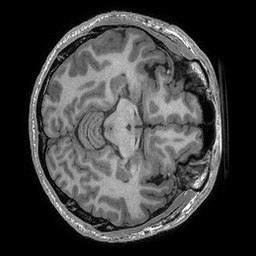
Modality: T1w
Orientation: axial
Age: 22
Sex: male
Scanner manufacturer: ge
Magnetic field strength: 3 T
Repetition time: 0.006652 s
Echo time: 0.002928 s